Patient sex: M
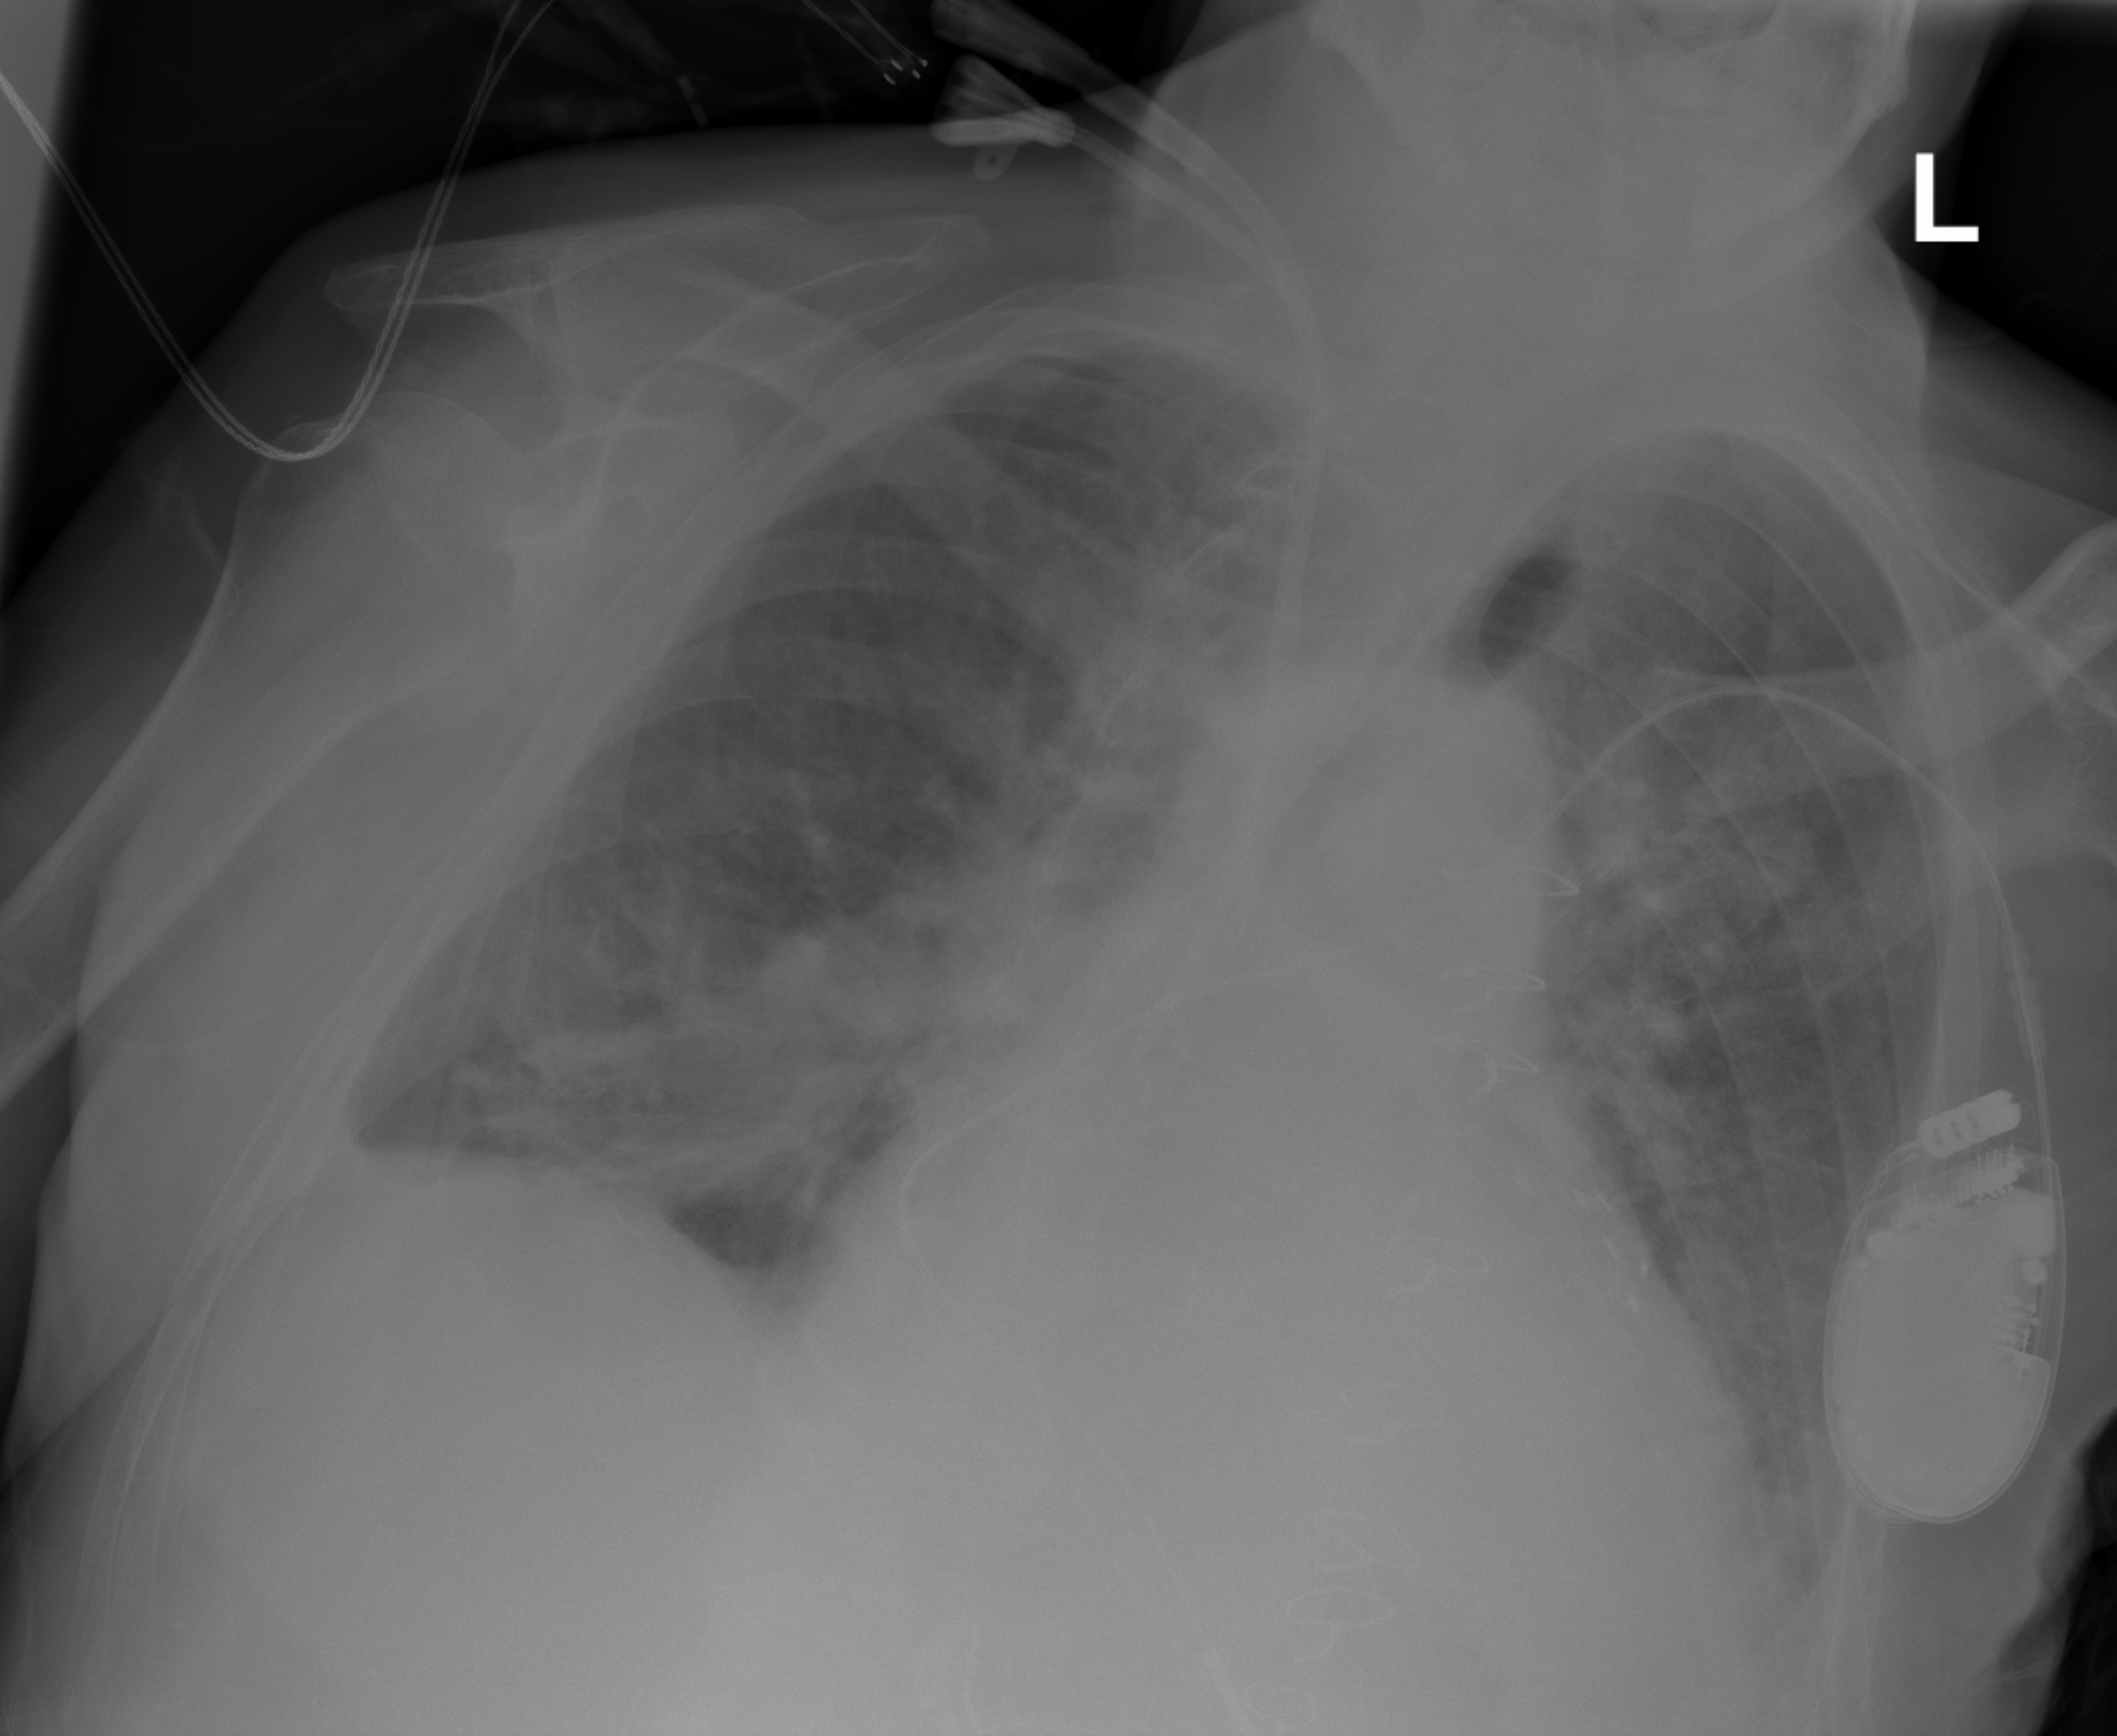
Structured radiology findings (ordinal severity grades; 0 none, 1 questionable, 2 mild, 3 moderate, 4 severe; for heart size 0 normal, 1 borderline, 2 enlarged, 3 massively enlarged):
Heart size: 3
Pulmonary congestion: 2
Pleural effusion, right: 2
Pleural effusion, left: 2
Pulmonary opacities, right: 3
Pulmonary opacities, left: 3
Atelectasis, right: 3
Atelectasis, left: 3